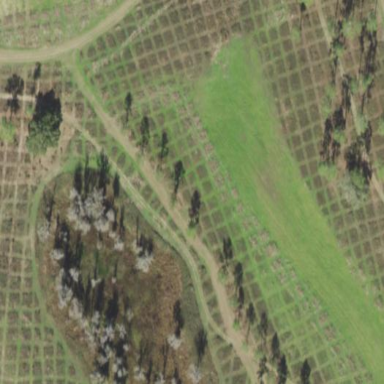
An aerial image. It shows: Orchard.